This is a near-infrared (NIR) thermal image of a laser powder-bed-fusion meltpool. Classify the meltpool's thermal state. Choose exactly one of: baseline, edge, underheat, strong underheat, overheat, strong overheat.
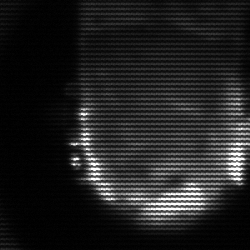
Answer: baseline